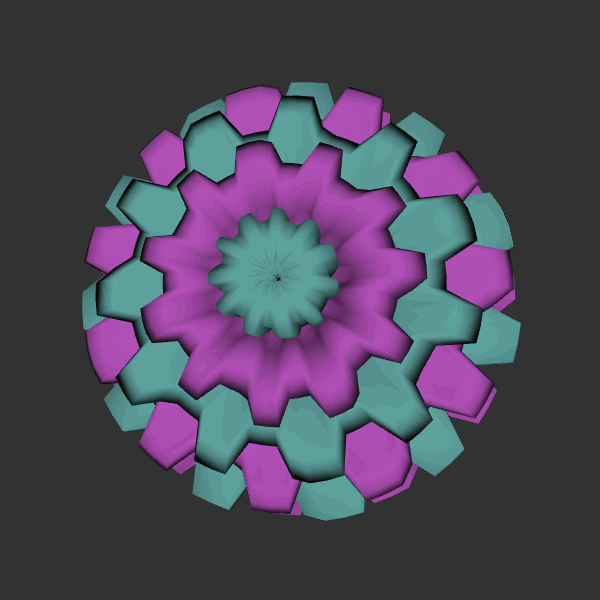
Background: dark